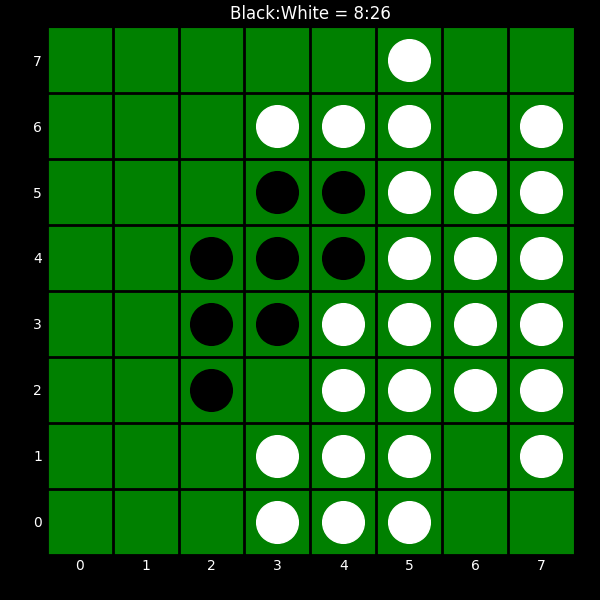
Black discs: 8
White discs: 26